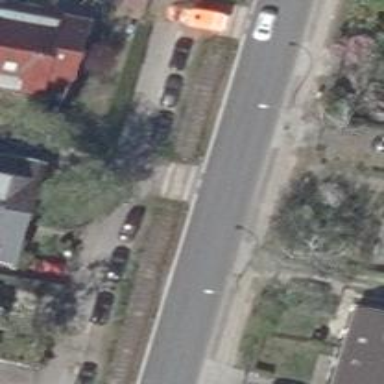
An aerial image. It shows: Concrete road within living street.